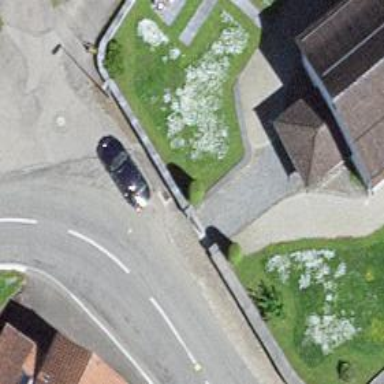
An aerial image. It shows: Entrance with barrier.